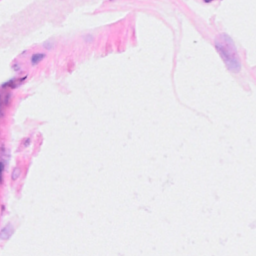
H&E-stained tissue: Breast